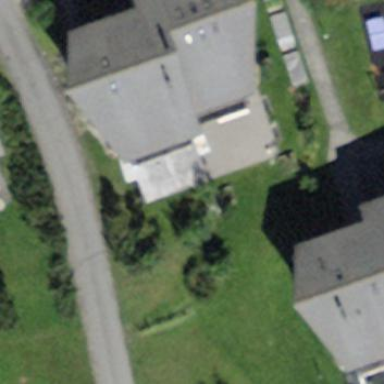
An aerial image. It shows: Building with tile roof.